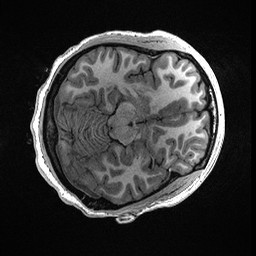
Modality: T1w
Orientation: axial
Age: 23
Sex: female
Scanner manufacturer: ge
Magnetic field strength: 3 T
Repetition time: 0.006952 s
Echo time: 0.00292 s